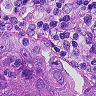
Metastatic tissue present: yes